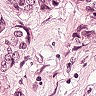
Metastatic tissue present: yes